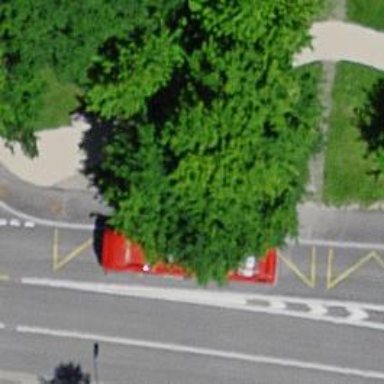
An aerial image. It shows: Bus stop with platform for public transport.